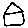
Label: house